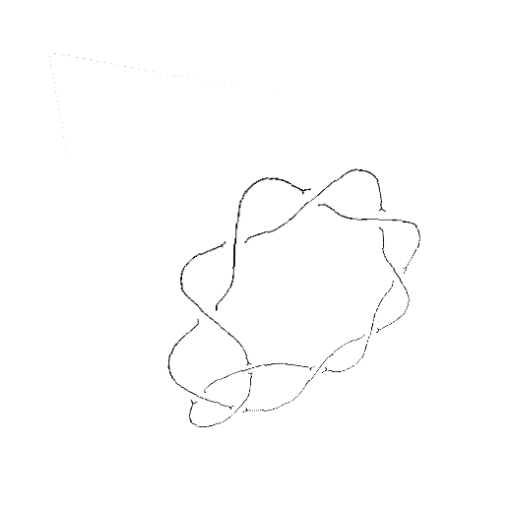
Crossing number: 10